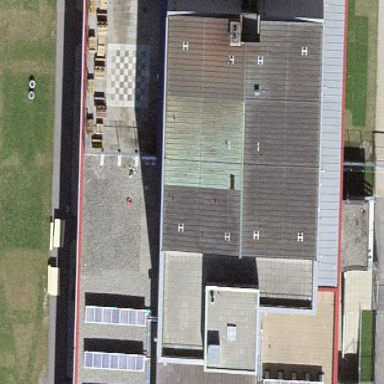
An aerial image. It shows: Grey building with flat roof.